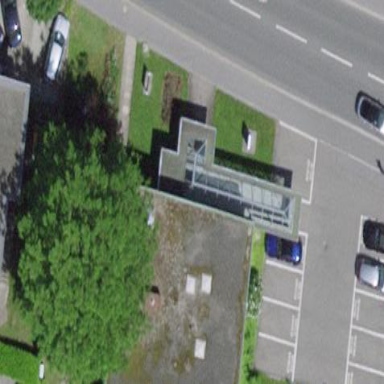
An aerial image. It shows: View of roof of building.